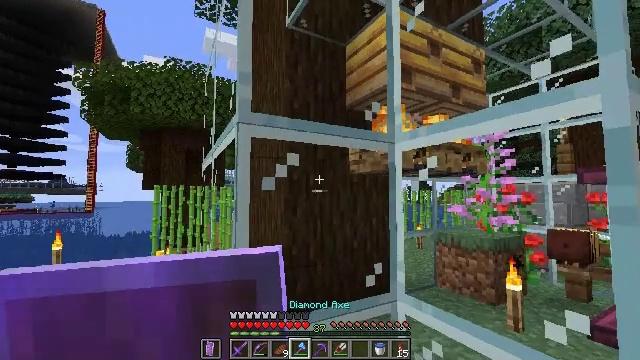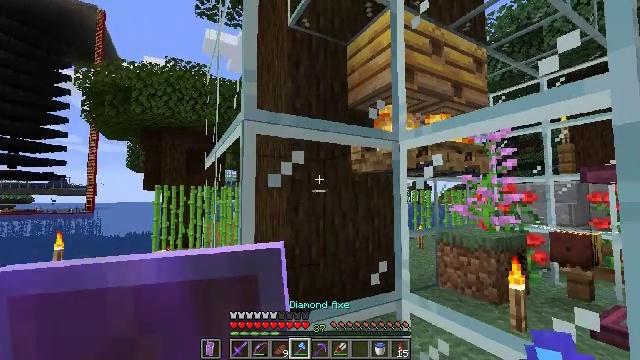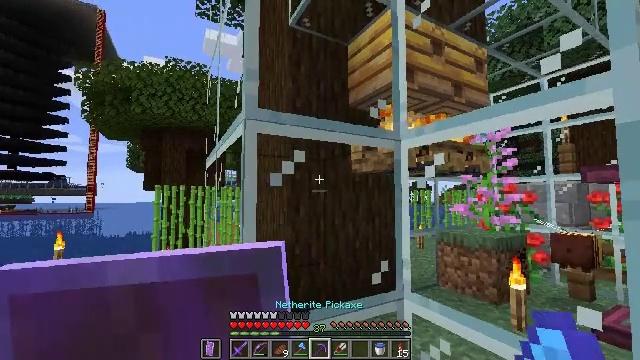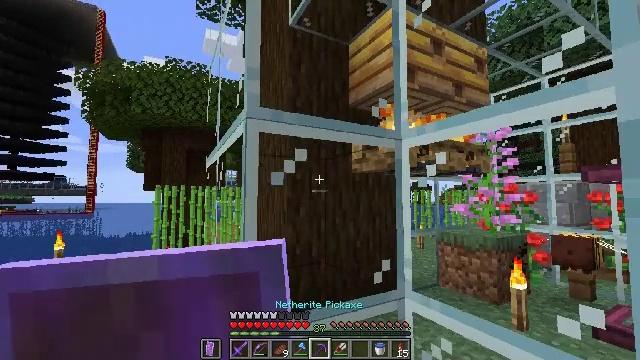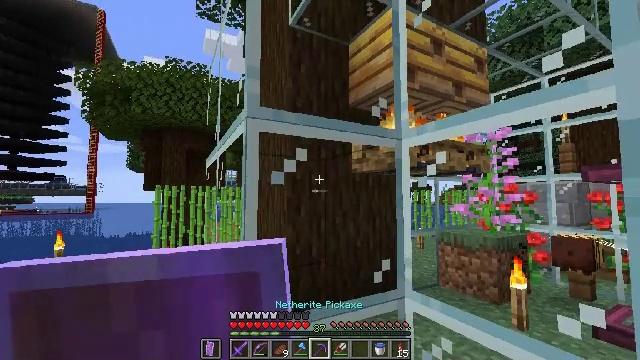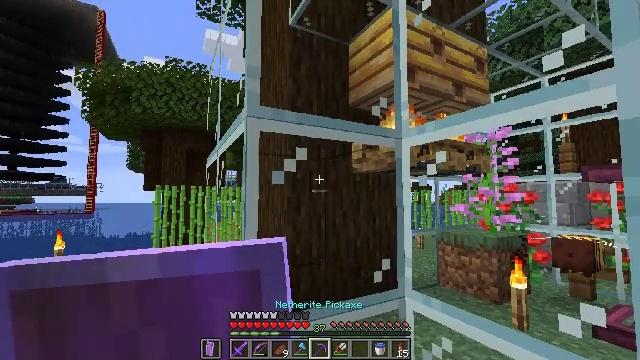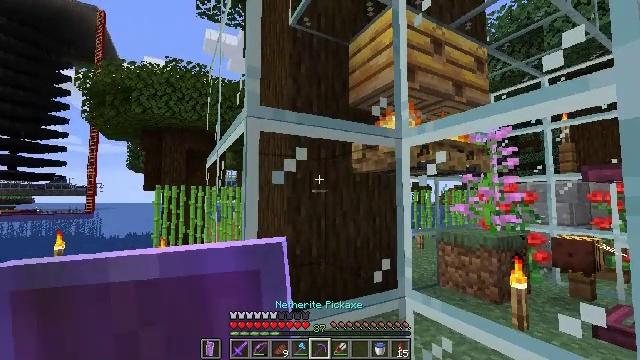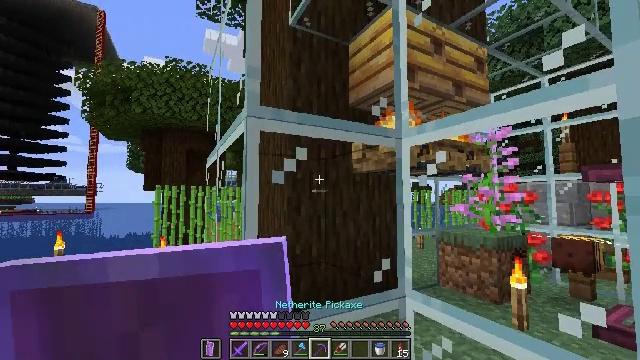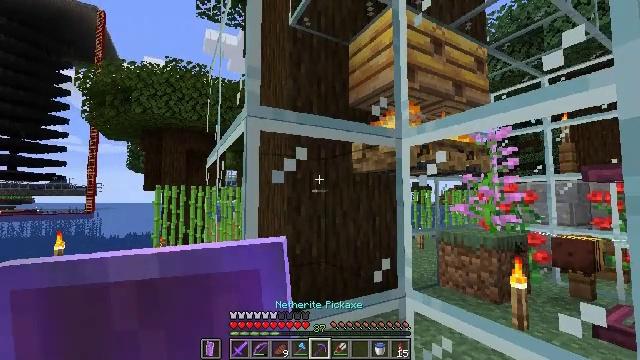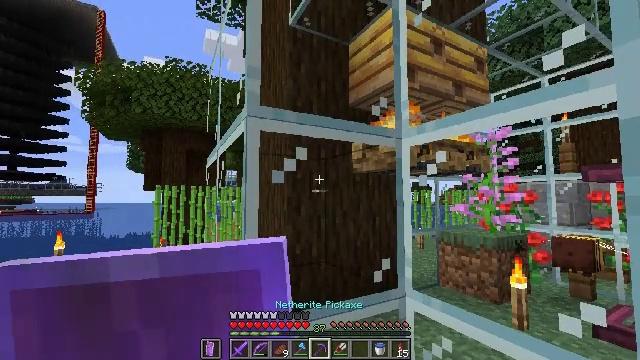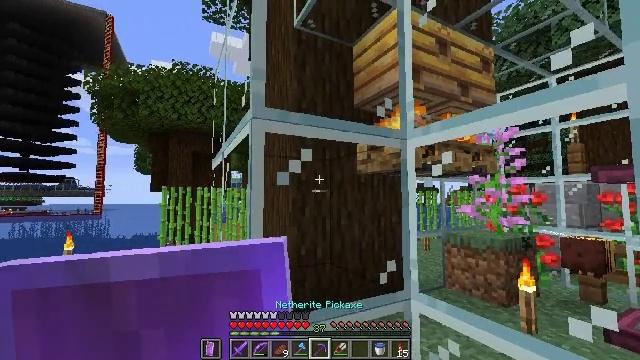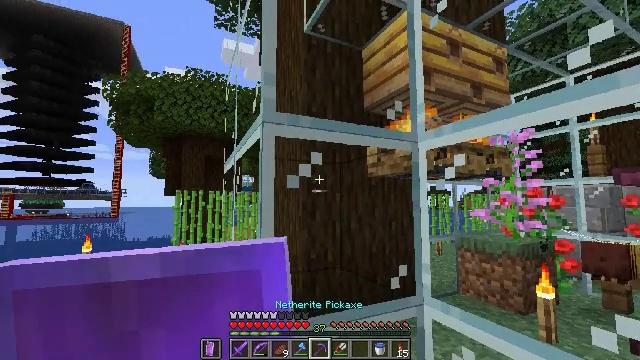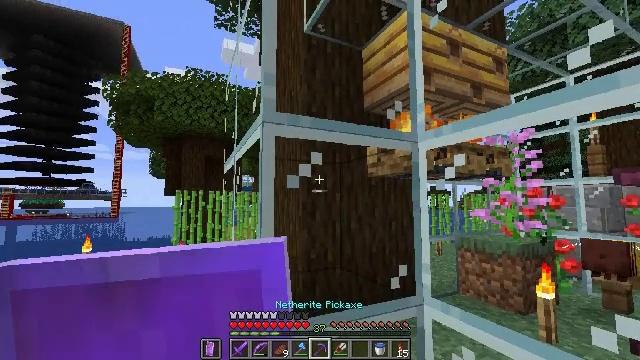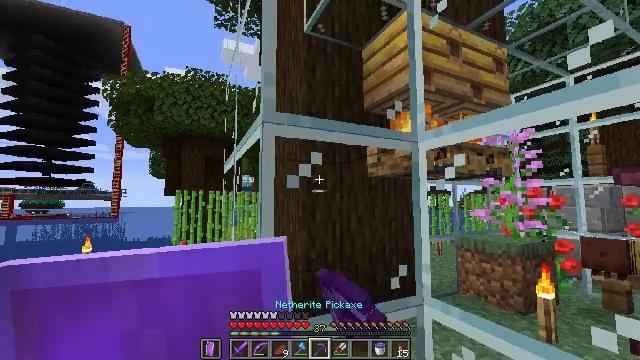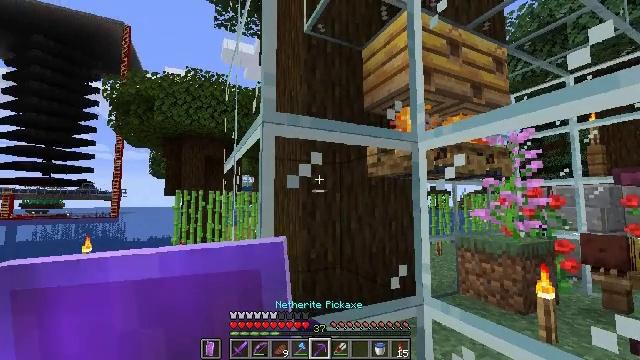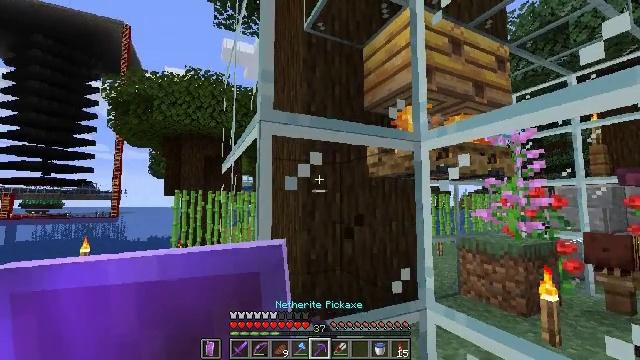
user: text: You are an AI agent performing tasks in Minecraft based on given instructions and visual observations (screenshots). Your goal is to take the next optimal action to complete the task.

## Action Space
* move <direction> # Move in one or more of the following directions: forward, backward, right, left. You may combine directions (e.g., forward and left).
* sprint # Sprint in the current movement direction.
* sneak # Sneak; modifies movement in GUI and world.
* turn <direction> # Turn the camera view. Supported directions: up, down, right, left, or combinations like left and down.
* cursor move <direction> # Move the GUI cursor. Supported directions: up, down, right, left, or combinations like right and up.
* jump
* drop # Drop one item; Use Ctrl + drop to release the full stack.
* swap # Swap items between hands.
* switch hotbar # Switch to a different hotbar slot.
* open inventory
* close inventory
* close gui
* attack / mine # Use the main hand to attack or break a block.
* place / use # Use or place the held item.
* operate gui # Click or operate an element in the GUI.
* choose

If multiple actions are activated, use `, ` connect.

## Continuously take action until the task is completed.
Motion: motion action
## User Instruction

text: Mine the glass to clear the view.
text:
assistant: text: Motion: no_op
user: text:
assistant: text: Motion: no_op
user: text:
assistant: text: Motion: no_op
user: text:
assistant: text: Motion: no_op
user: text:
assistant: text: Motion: no_op
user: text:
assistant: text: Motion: no_op
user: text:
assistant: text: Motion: no_op
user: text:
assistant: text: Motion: no_op
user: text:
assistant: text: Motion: no_op
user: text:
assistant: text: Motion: turn left
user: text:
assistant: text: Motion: turn left
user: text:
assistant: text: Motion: attack / mine
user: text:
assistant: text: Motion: attack / mine
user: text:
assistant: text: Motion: attack / mine
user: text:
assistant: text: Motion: move forward, attack / mine
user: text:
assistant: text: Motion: move forward, attack / mine
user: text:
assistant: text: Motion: move forward, attack / mine
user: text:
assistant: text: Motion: move forward, attack / mine
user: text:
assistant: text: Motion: turn up, attack / mine
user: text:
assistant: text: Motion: turn up, attack / mine
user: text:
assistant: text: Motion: turn up, attack / mine
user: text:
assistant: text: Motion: attack / mine
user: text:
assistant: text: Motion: turn left and up, attack / mine
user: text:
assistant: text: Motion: turn left, attack / mine
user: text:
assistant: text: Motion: turn left and up, attack / mine
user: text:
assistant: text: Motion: attack / mine
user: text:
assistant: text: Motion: attack / mine
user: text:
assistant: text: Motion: turn left and up, attack / mine
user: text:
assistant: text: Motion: no_op
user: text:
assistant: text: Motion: no_op